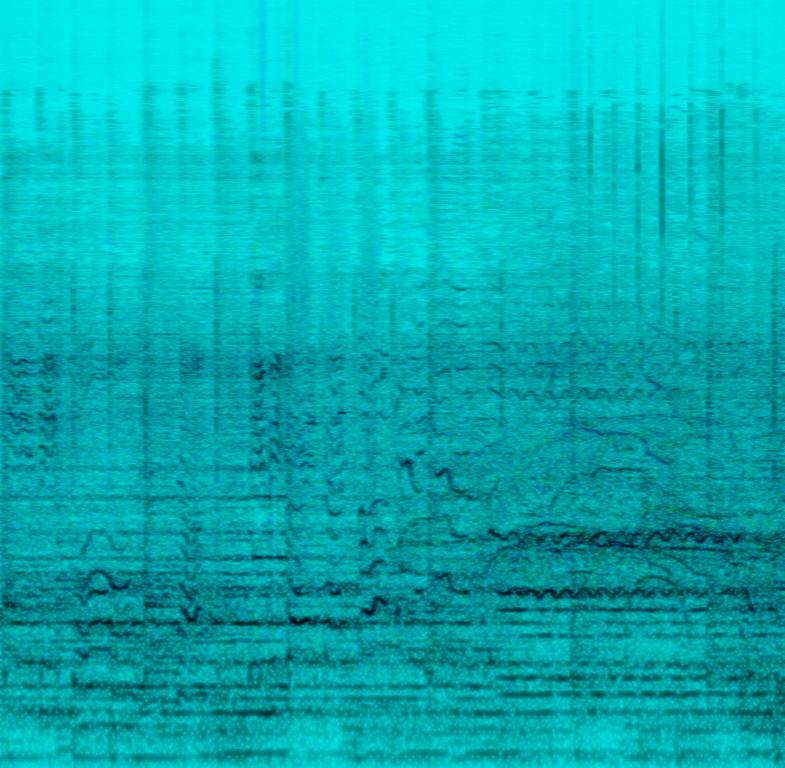
The low quality recording features harmonizing vocals singing over punchy kick and snare hits, shimmering hi hats, synth pads, simple bass and mellow piano chords. There are crowd cheering noises in the background as this is a live performance. It sounds passionate, emotional, exciting and the recording is noisy, in mono and slightly distorted.